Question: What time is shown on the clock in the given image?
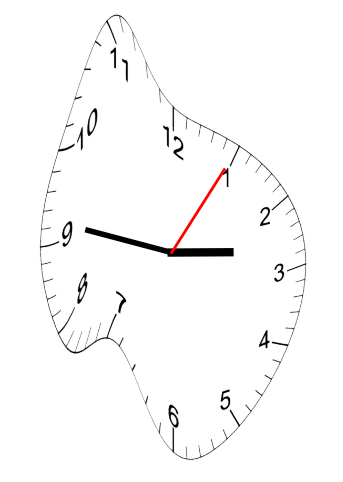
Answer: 02:46:05